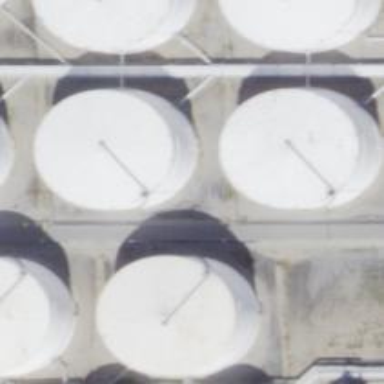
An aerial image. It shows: Storage tank that is man-made.